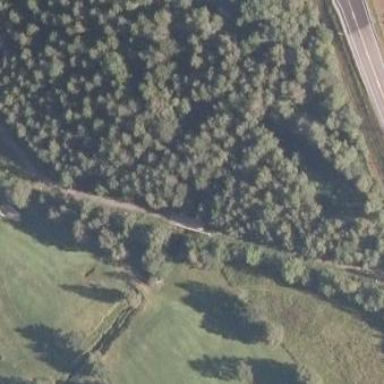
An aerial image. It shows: Mixed woodland area with variety of leaf types and cycles.